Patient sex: M
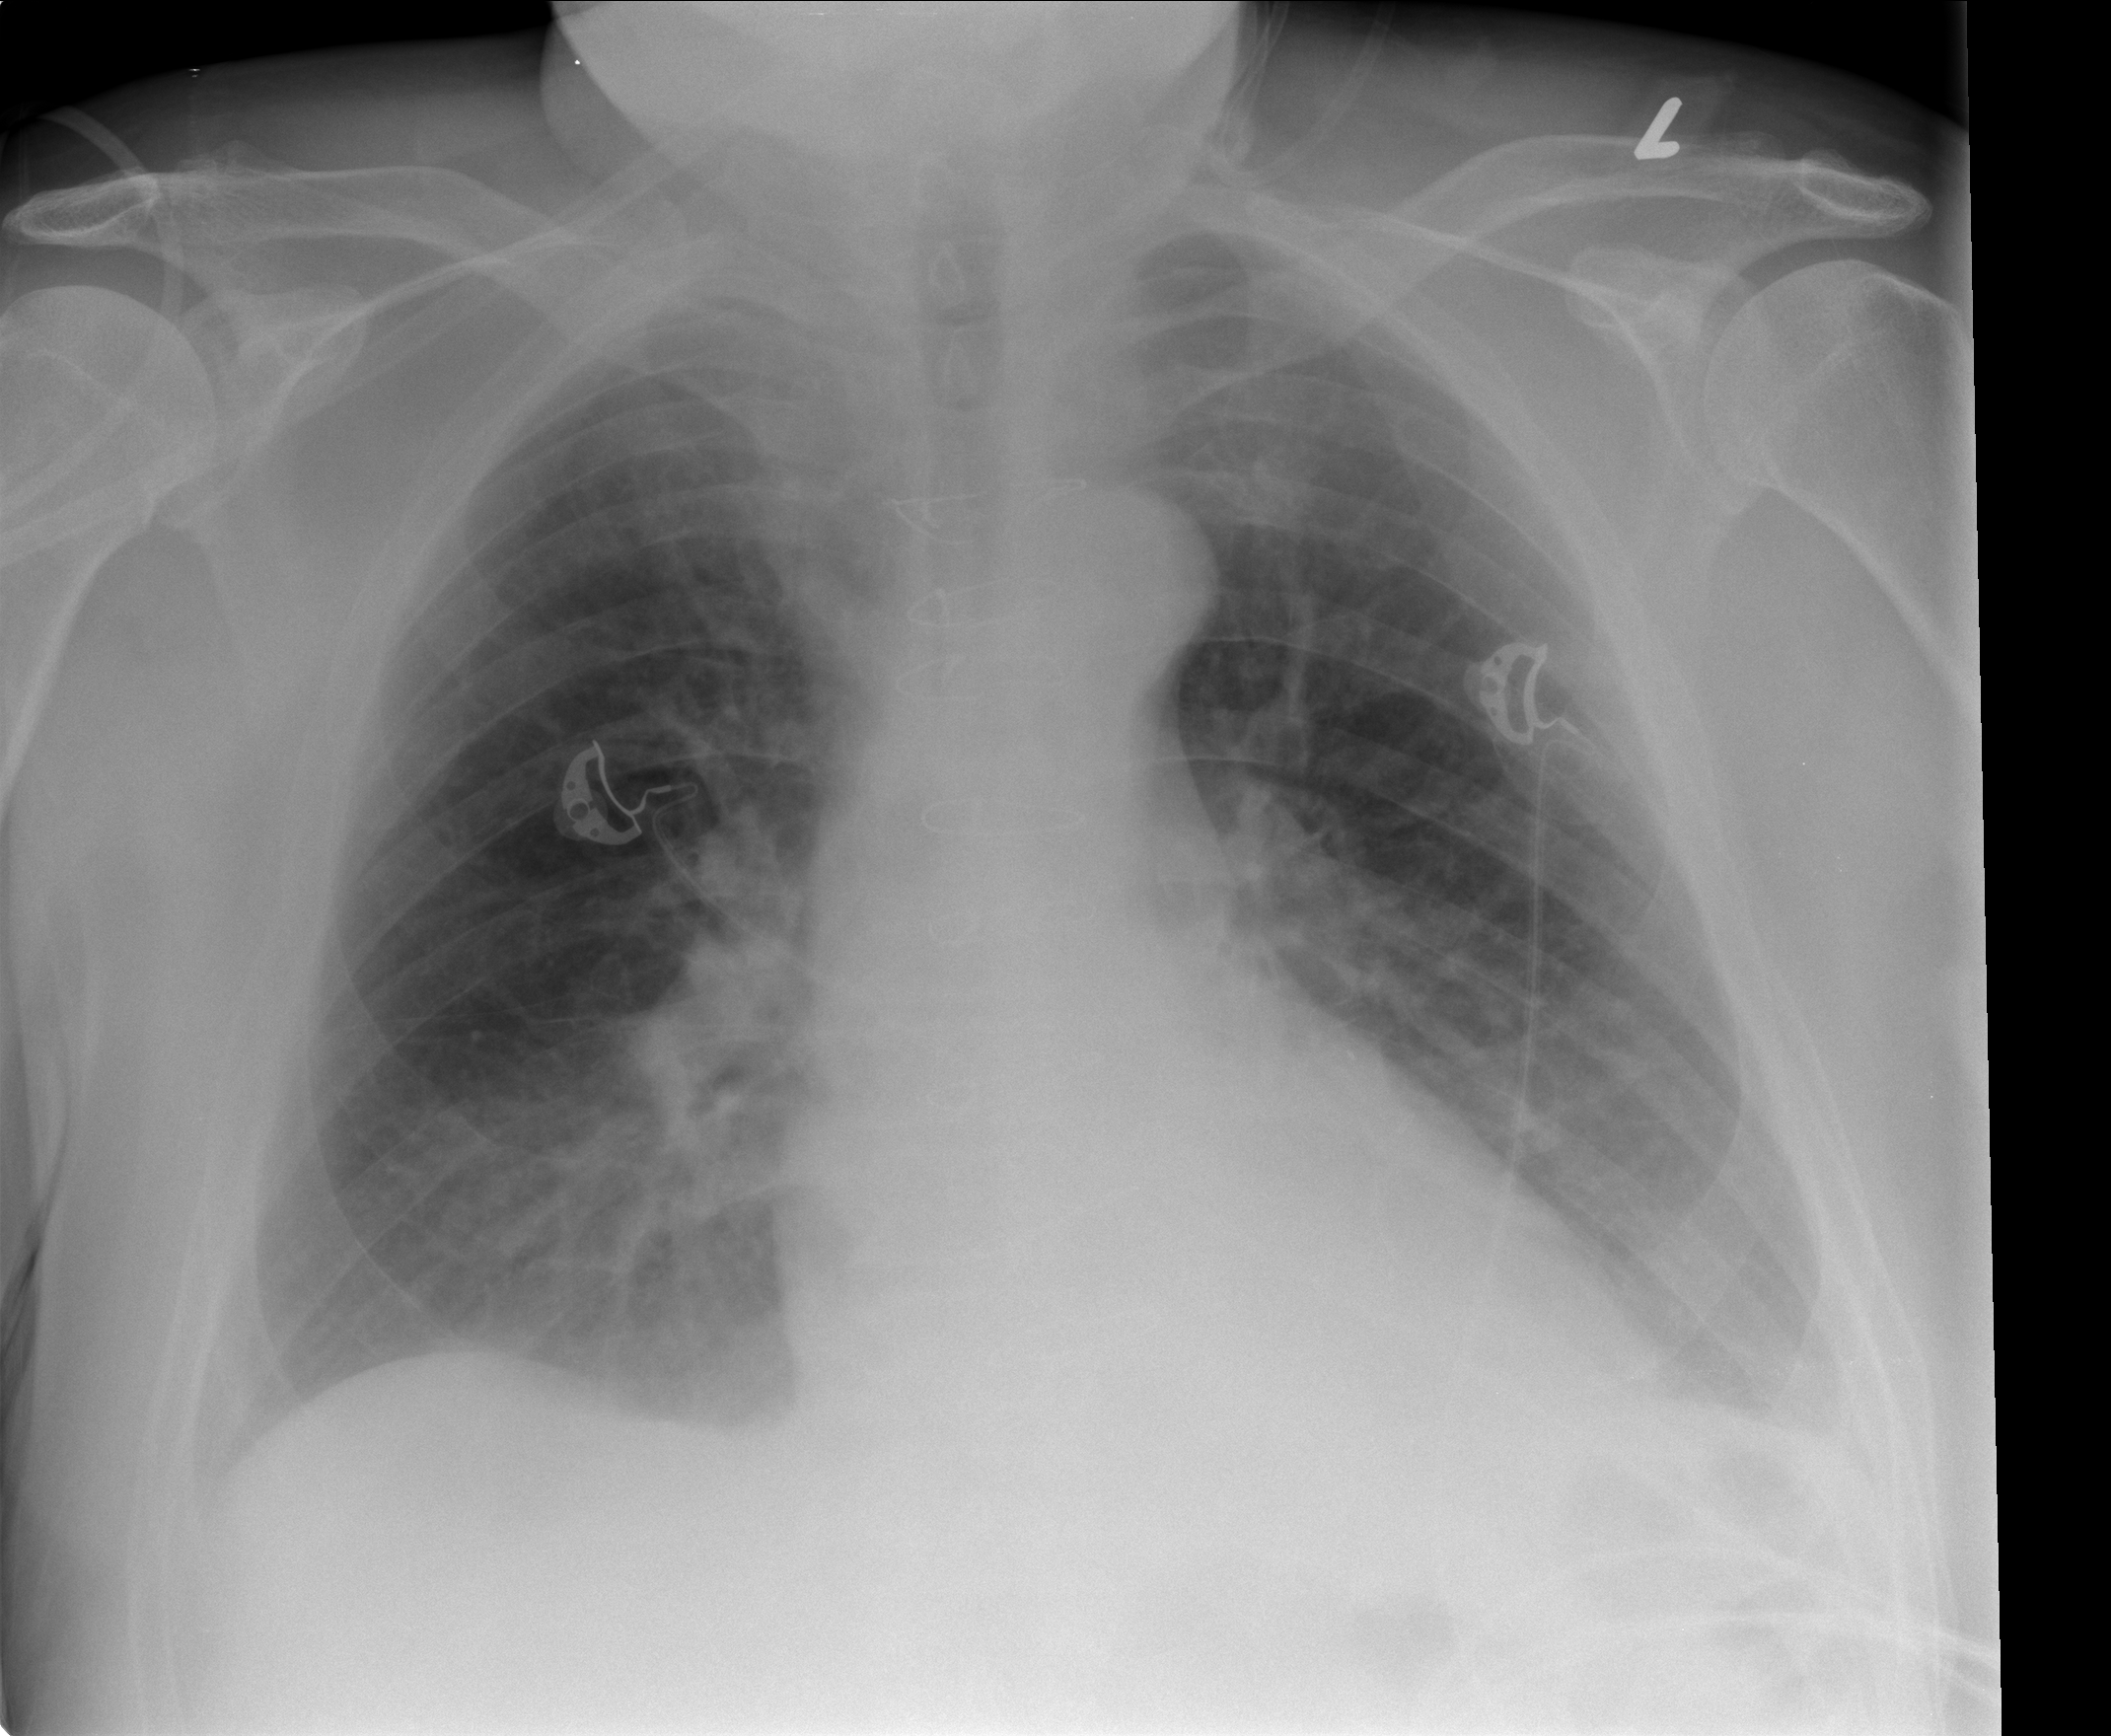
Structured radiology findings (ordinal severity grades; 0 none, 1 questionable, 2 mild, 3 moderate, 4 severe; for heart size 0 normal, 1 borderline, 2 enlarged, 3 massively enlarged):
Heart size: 1
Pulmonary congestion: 1
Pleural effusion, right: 2
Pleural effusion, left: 2
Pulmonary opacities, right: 0
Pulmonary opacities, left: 0
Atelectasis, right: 2
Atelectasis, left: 2